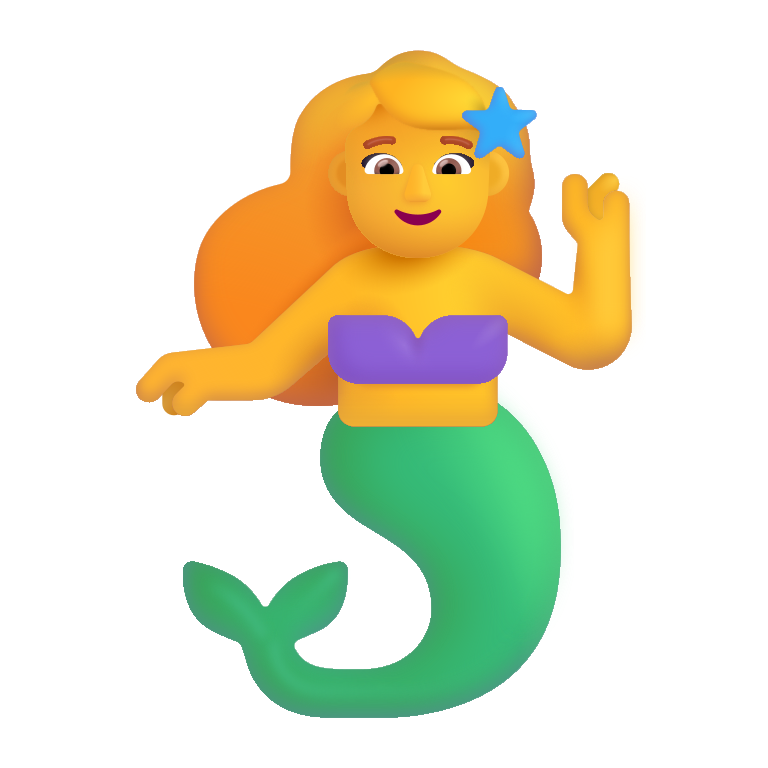
woman merpeople color default